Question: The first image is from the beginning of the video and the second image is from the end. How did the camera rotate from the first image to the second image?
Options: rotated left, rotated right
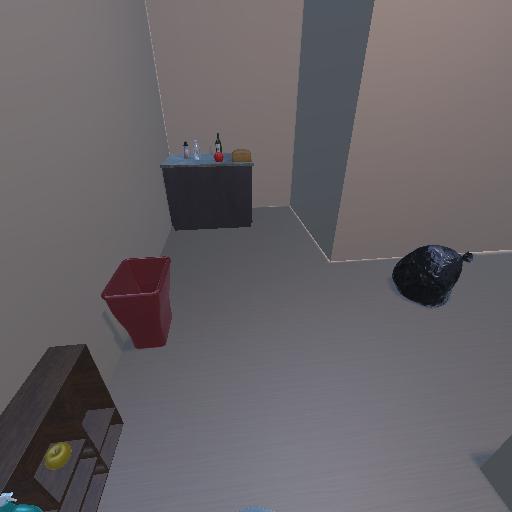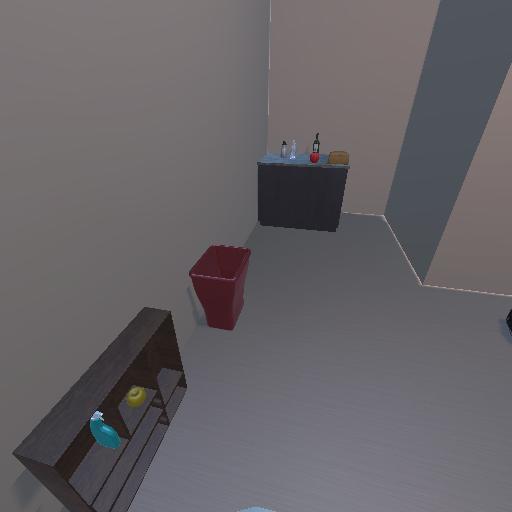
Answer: rotated left